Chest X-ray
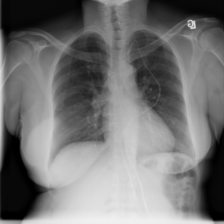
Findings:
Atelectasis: negative
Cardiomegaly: negative
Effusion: negative
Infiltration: negative
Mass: negative
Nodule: negative
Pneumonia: negative
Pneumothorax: negative
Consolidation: negative
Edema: negative
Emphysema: negative
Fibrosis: negative
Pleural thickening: negative
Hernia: negative